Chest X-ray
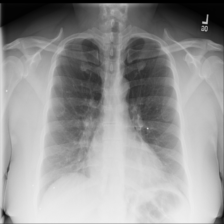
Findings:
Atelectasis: negative
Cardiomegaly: negative
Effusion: negative
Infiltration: positive
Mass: negative
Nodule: negative
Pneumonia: negative
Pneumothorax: negative
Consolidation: negative
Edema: negative
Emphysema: negative
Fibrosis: negative
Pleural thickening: negative
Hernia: negative